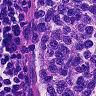
Metastatic tissue present: yes